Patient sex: F
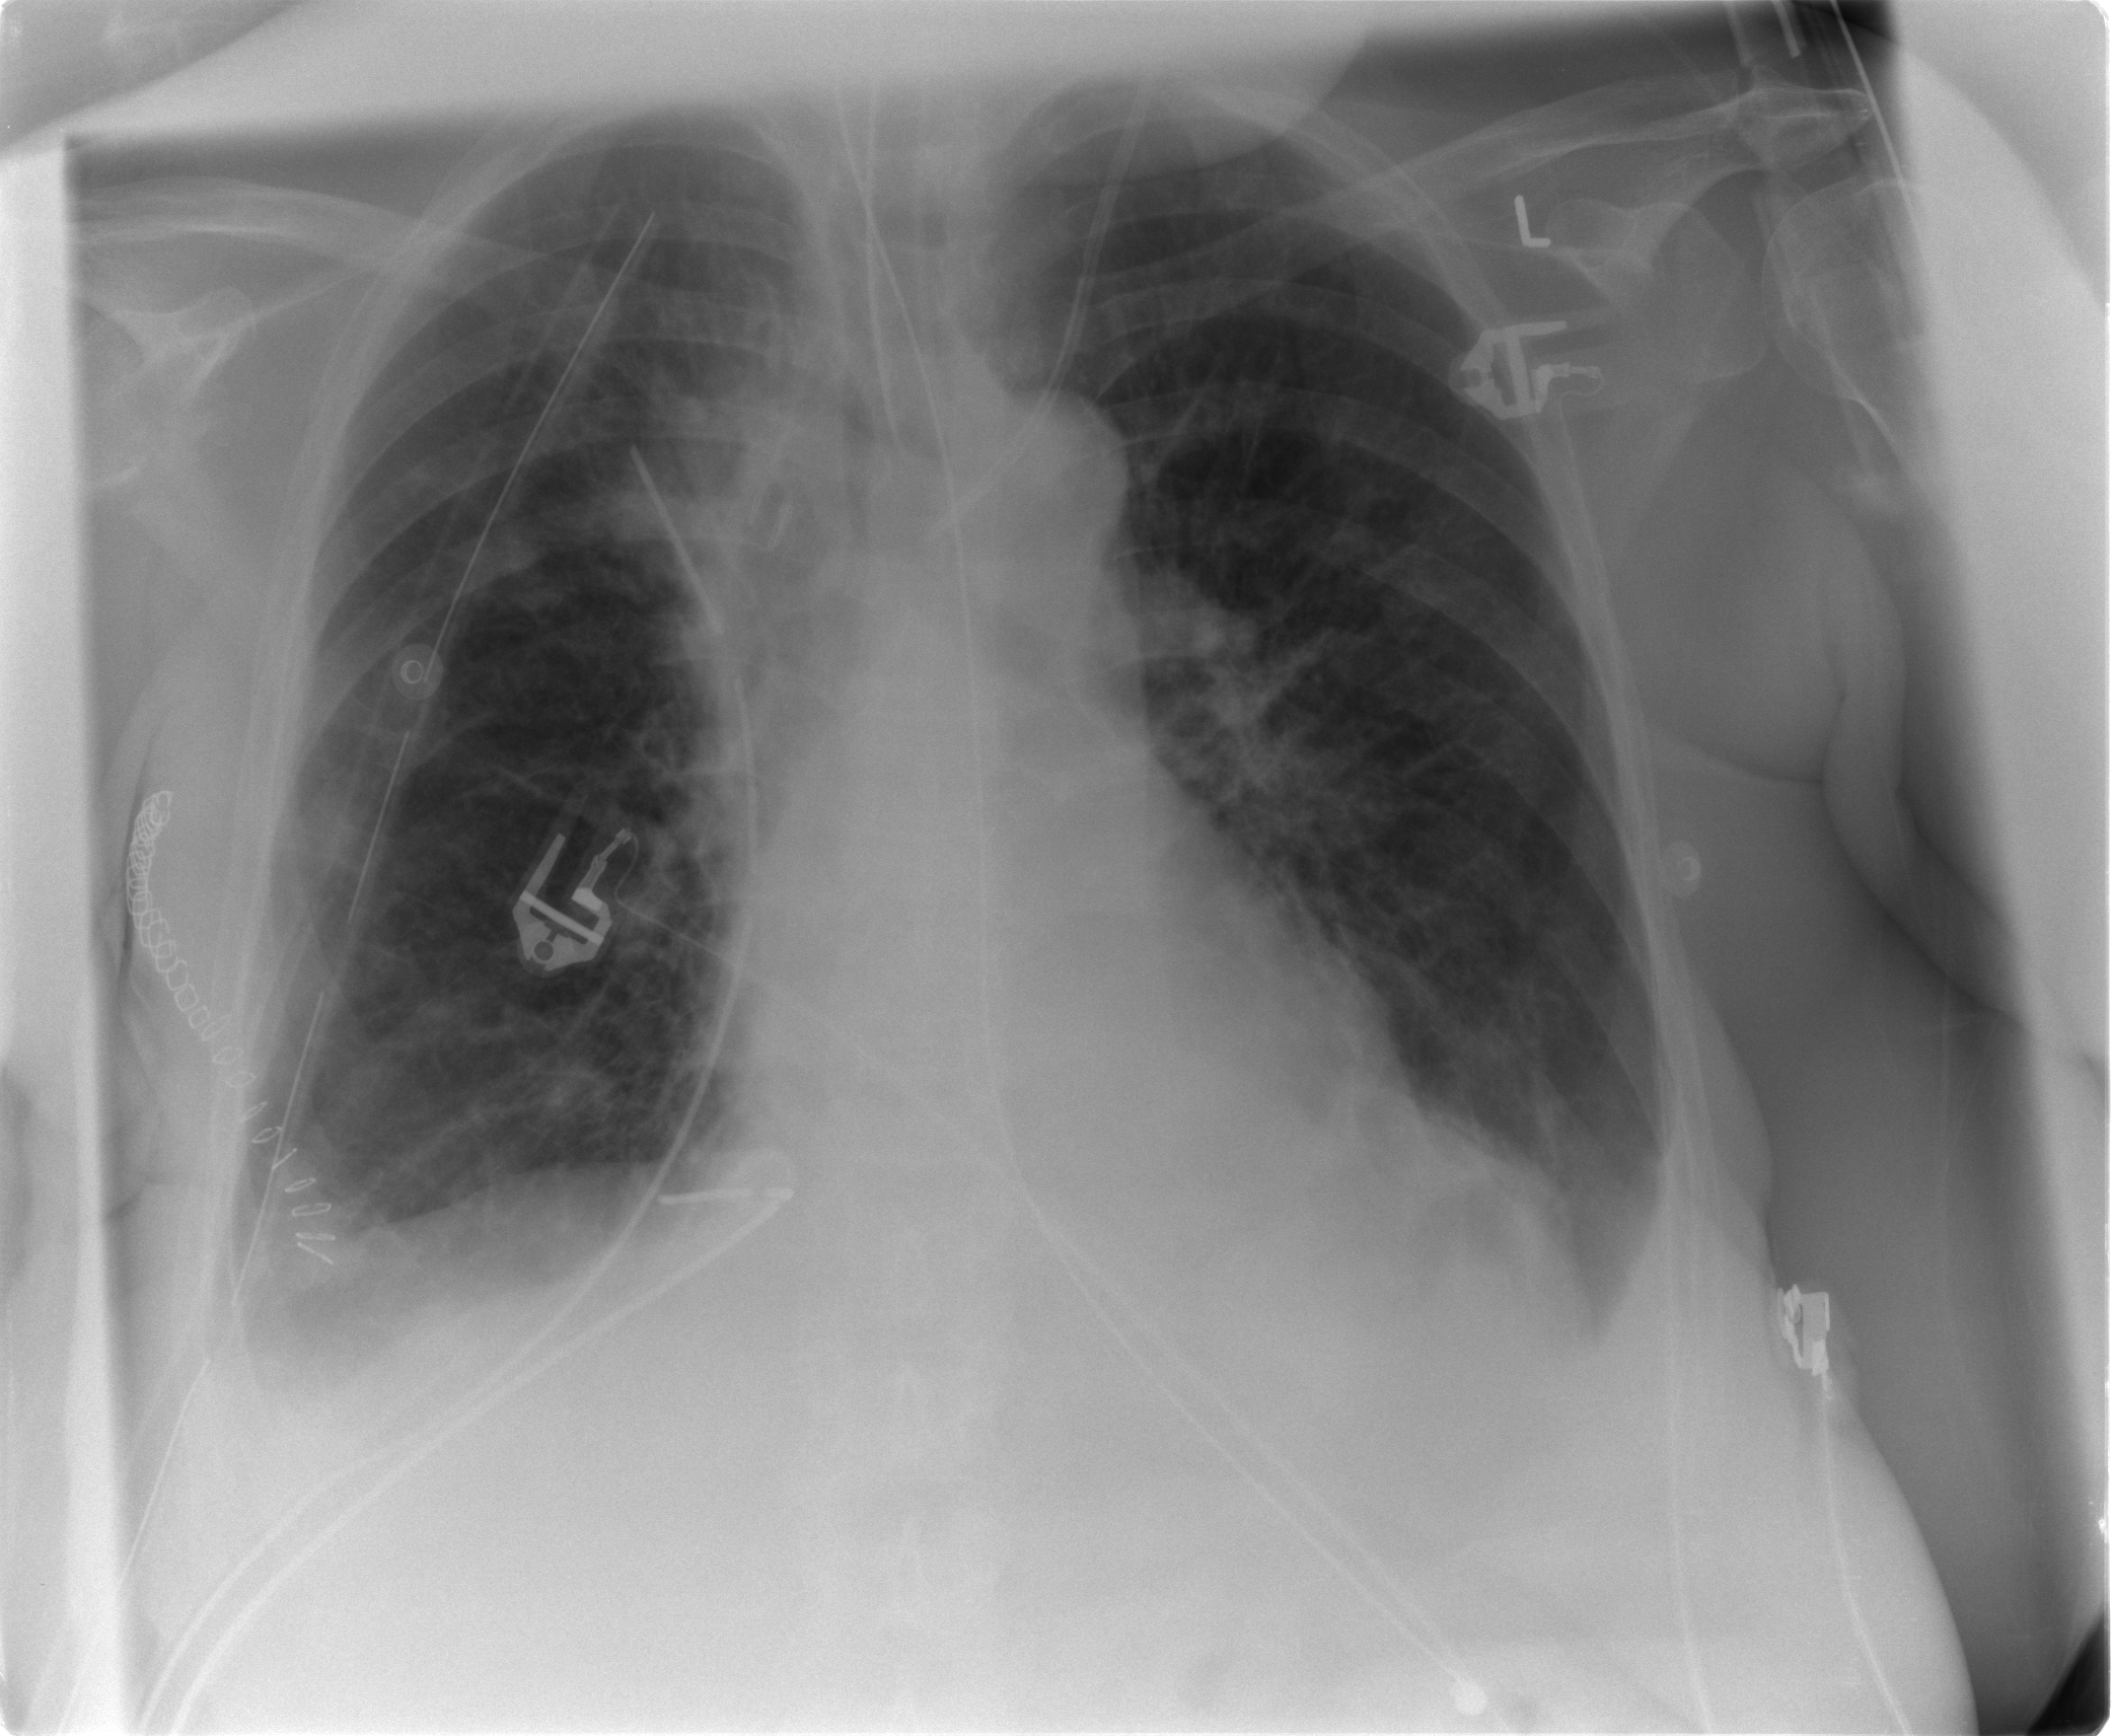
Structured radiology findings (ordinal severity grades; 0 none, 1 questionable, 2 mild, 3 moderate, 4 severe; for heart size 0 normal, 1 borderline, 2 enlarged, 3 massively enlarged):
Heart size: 0
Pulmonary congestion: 1
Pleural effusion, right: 2
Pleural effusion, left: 2
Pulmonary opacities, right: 2
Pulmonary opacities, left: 2
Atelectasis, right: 2
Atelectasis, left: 2